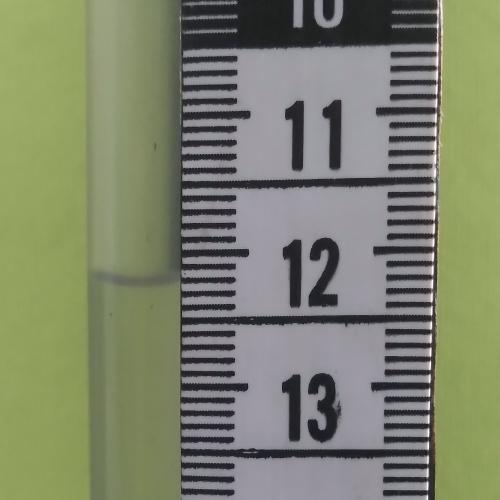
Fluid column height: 12.2 cm